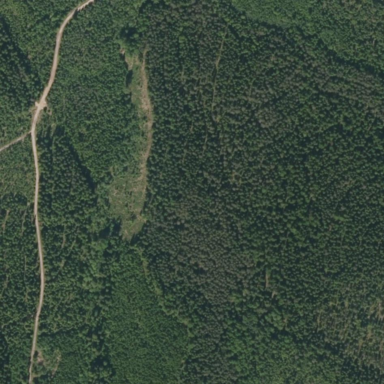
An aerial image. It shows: Mixed leaf-type forest area.